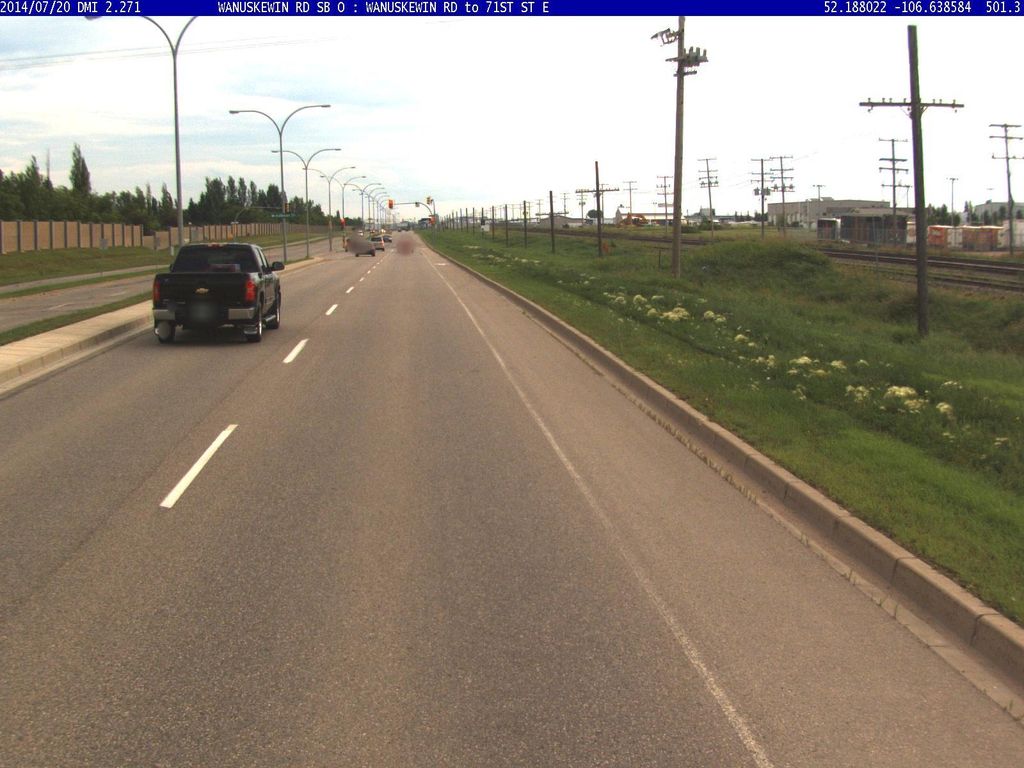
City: saskatoon